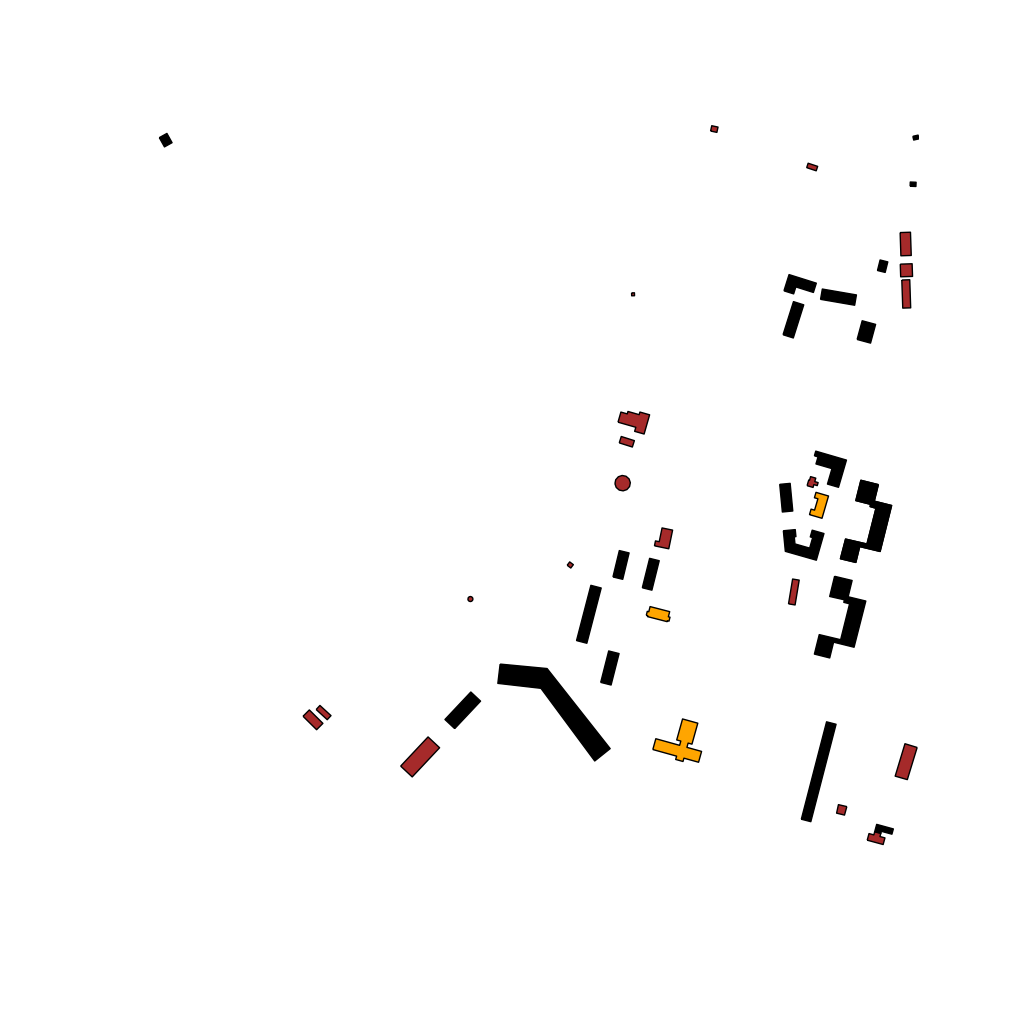
Tags: overhead vector_map, agriculture, industrial, recreation, residential, special, soviet, individual_rise, low_rise, density_1, Building, Facility, School, 1.0 km²